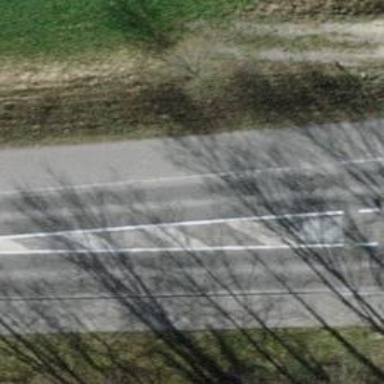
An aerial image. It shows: Secondary road with asphalt surface. The sidewalk on the right also has asphalt surface.